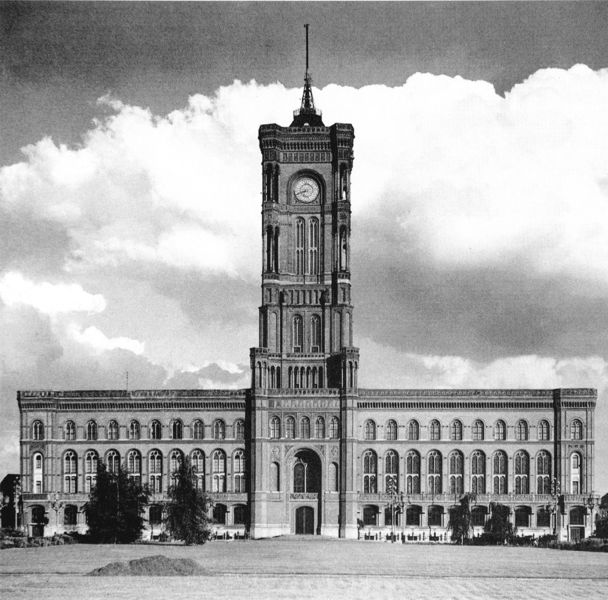
Titel: Rotes Rathaus in Berlin
Künstler: Hermann Waesemann
Standort: Berlin
Institution: Rotes Rathaus
Schlagwörter: baum, himmel, schatten, weiß, wolken, bäume, sand, fenster, grau, licht, mitte, pfeiler, schwarz, straße, säulen, tür, anlage, dach, gebäude, park, rot, wolke, architektur, sockel, spitze, stein, bild, erde, hügel, büsche, kirche, sträucher, england, front, gotik, renaissance, turm, bewölkt, ansicht, bogen, fassade, passage, pflaster, monochrom, läden, platz, eiffelturm, figuren, rundbogen, steif, symmetrie, uhr, hoch, tor, halle, foto, fotografie, photographie, bögen, eingang, berlin, glockenturm, fenstr, palazzo, balustrade, haufen, symmetrisch, wolkig, schwarzweiß, rathaus, kasten, photo, senkrecht, fries, portal, sims, karte, gesims, risalit, triforium, zwerggalerie, zitat, mezzanin, portikus, zentral, etagen, geschosse, horizontal, achsen, klassik, stockwerke, parlament, gewölk, turmuhr, basilika, quadratisch, antenne, photografie, baustelle, kranzgesims, tympanon, nischen, dreigeschossig, fensterachsen, flachdach, fensterbögen, bogenfenster, halbsäulen, neogotik, neugotik, neugotisch, ansichtskarte, backsteinbau, backsten, ben, big, fensterhöhe, fensterreihe, gbäude, geschose, neogotsch, neugotil, rotes rathaus, tabernakel, tower, verjüngen, zwerch, universität, gros, funk, sendemast, miniaturfunkturm